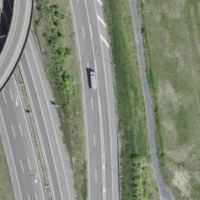
EUNIS habitat code: 57
Species observed at this site:
Tettigonia viridissima
Calliptamus italicus